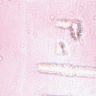
Metastatic tissue present: no